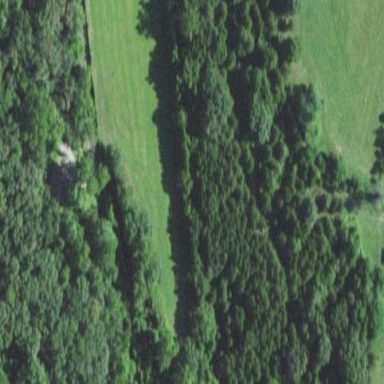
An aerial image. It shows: Evergreen woodland with needle-leaved trees.